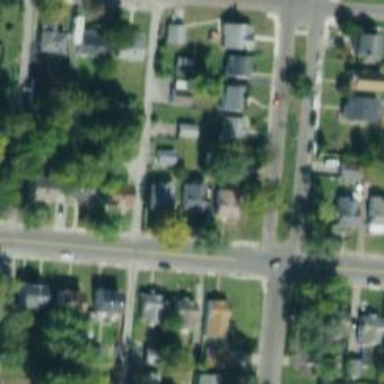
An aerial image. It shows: Alley classified as service road.